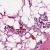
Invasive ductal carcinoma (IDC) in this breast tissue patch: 0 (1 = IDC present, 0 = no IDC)